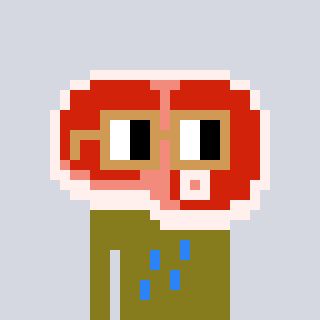
a pixel art character with square brown glasses, a steak-shaped head and a gunk-colored body on a cool background